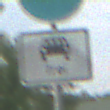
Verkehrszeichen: MehrfachbesetzePersonenkraftwagenFrei
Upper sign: Busssonderstreifen
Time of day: MorningAfternoon
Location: Outdoor (Nature)
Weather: PartlyCloudy
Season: NotSpecified
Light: Natural